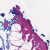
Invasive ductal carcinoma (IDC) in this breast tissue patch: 0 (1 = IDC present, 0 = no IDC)